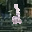
Label: 2